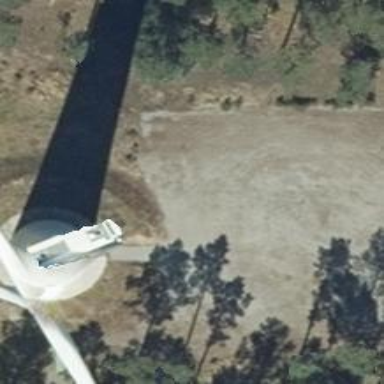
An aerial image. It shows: Wind generator using horizontal axis wind turbines.